Field crop: tomato
Growth stage: 1
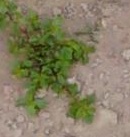
Species: portulaca